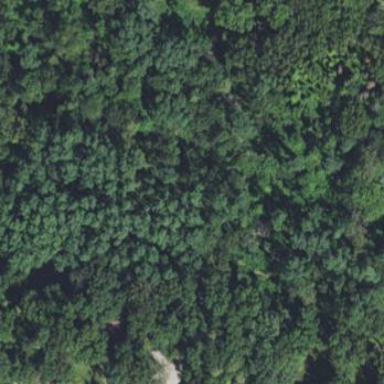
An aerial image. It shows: Serene woodland landscape.